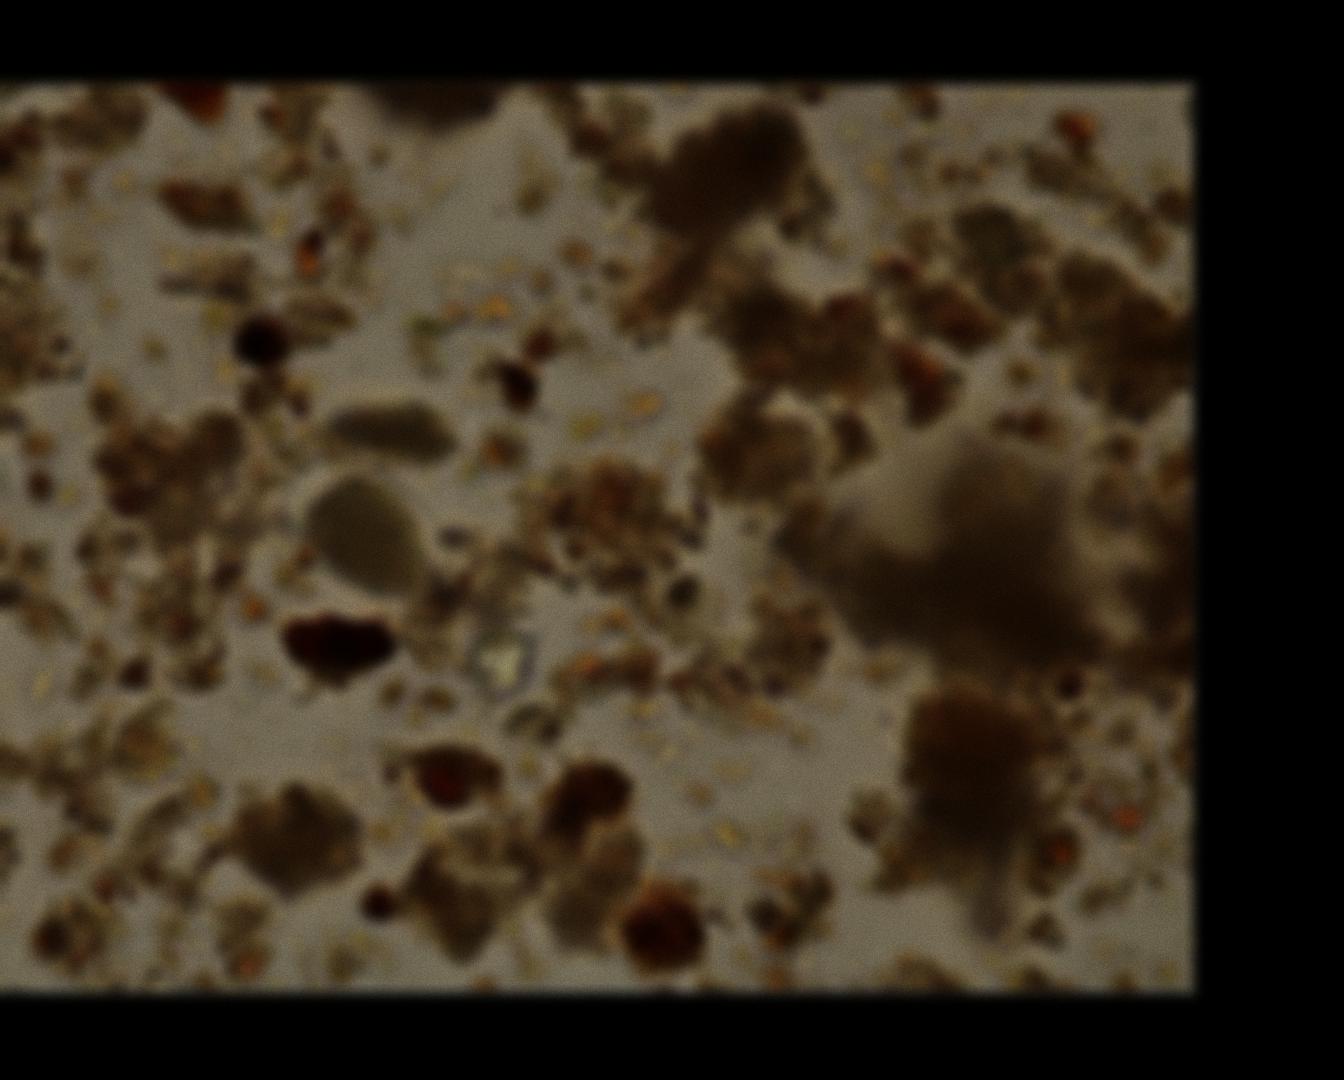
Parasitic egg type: Hookworm egg